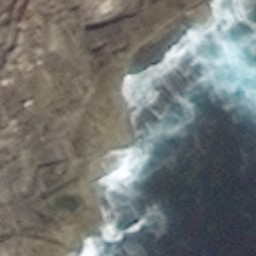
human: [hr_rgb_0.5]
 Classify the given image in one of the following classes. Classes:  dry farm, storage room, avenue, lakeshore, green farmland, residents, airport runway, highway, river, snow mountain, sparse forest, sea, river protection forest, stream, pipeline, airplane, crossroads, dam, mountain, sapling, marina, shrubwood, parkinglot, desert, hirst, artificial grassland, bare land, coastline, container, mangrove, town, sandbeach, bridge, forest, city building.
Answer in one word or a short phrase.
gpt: coastline